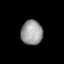
Tissue: lung
Cell type: Myeloid cells
Senescence score: 0.1446
Nuclear area (px): 520
Mean DAPI intensity: 155.238